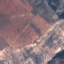
Land use / land cover class: PermanentCrop